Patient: sex M, age 52
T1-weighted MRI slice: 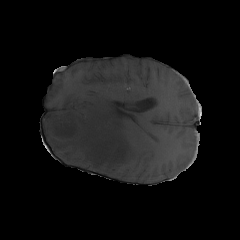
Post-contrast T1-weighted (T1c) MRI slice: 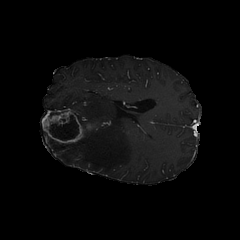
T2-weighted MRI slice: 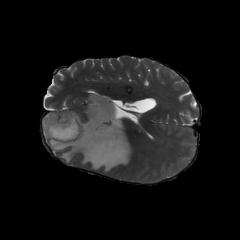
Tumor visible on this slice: yes
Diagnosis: Glioblastoma, IDH-wildtype
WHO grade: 4